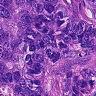
Metastatic tissue present: yes